Group 1:
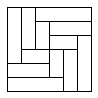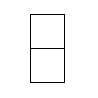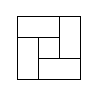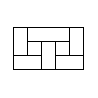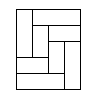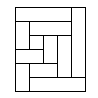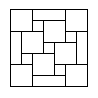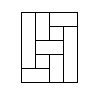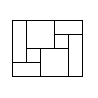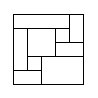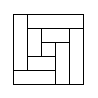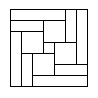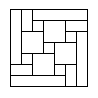
Group 2:
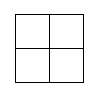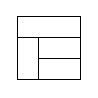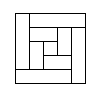
Rule separating the two groups: The only rectangles are the individual regions and the whole vs. there is some other rectangle made of rectangles.
Author: Aaron David Fairbanks